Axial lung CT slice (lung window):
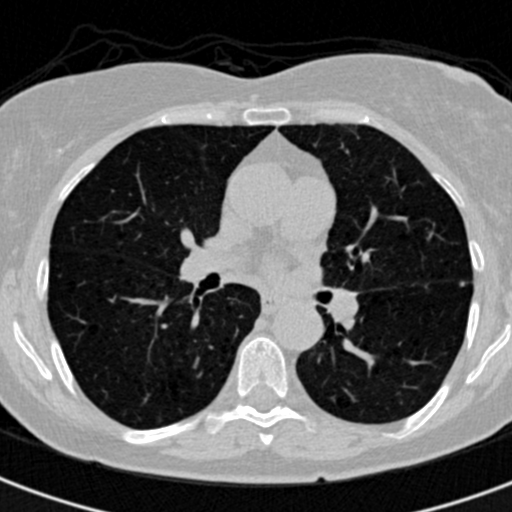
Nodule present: no